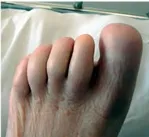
Clinical and radiomorphological characteristics of an aged case of DOORS syndrome. Regarding limb alterations, onychodystrophy, and abnormal fingers and toes with small distal phalanges were detected (E-H).
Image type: medical_photograph (skin_photograph)